RGB frame:
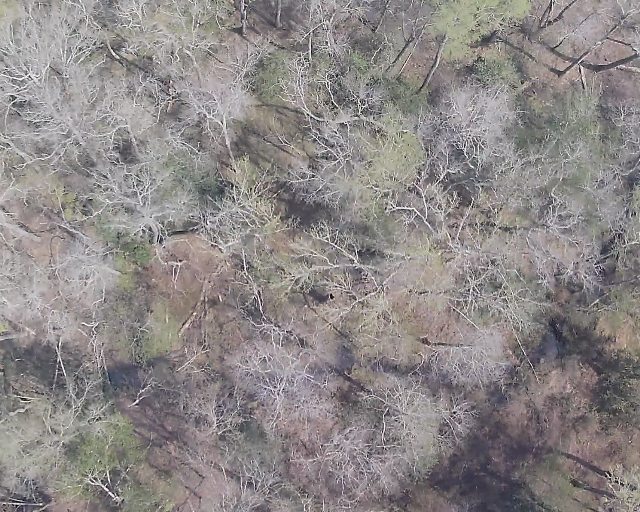
Thermal frame:
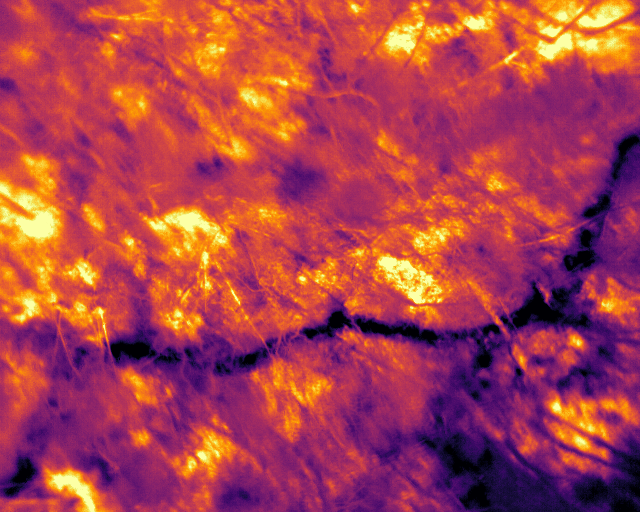
Captured: 2026-02-26 03:42:36
Pixels at or above 80 °C: 0 (fraction of frame: 0)